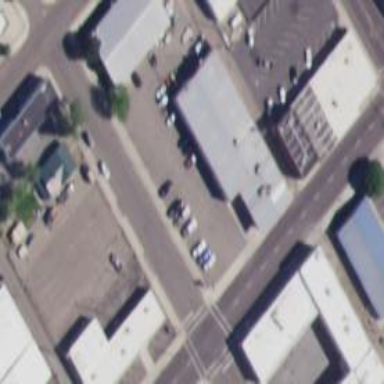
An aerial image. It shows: Building used as car repair shop.